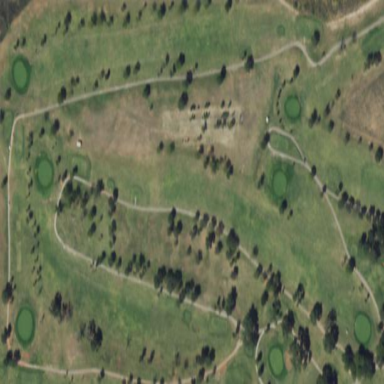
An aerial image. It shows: Rough area in golf course.